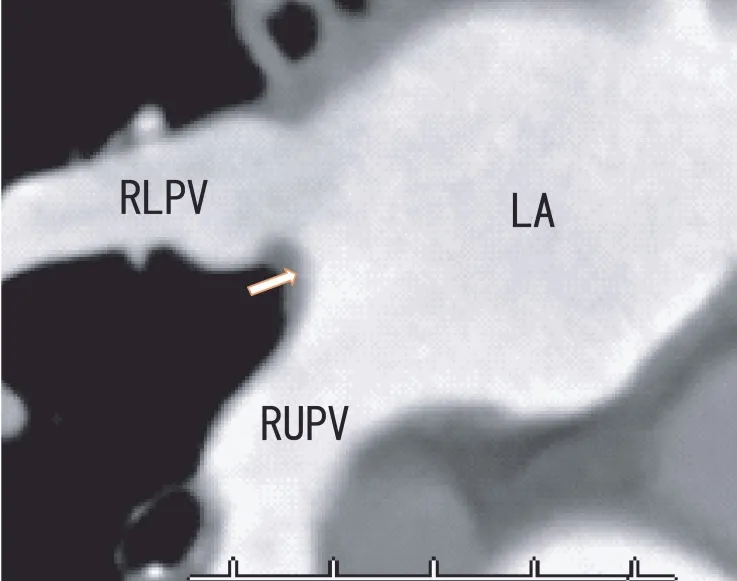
Oblique images from an 80-MDCT scan obtained after six months of edoxaban treatment. Oblique images from an 80-MDCT scan obtained after six months of edoxaban treatment revealing the RUPV, RLPV, and LA; the angle was similar to that of the TEE images in Figure 3. There were no images of thrombi in the LA (arrow). The dark area of the RLPV became slightly clearer, indicating that the thrombi had partly resolved. . LA, left atrium; RLPV, right lower pulmonary vein; RUPV, right upper pulmonary vein.
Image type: radiology (ct)